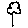
Label: tree